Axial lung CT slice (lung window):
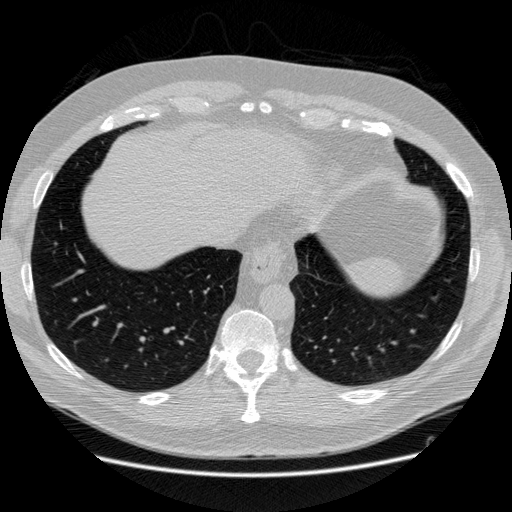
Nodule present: no